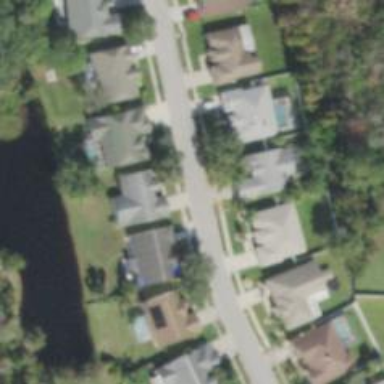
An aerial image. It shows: Residential road.